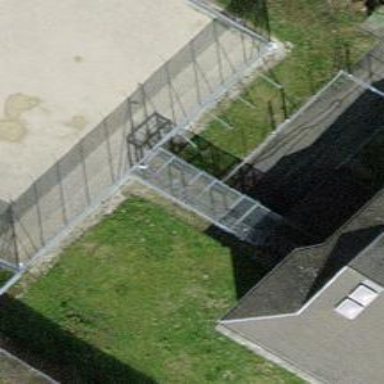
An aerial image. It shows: Fence with chain link type.